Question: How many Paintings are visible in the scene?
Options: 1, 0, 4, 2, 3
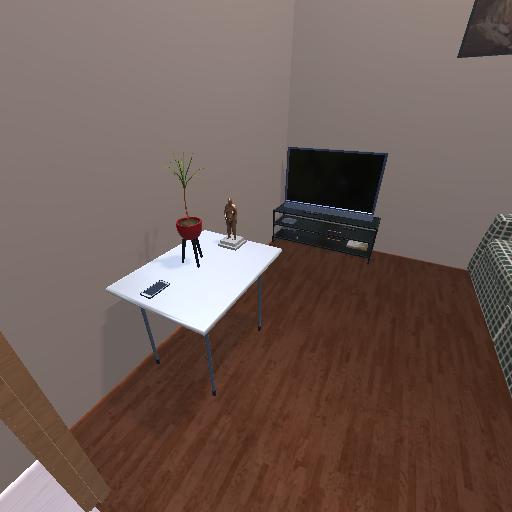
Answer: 1